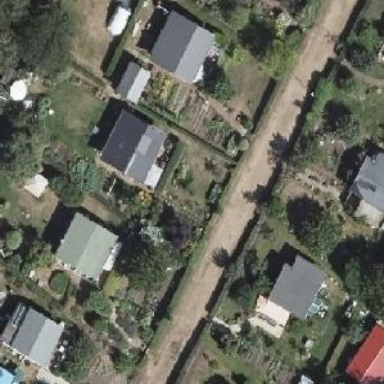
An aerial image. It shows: Plot within allotments.